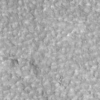
Label: not_dusty